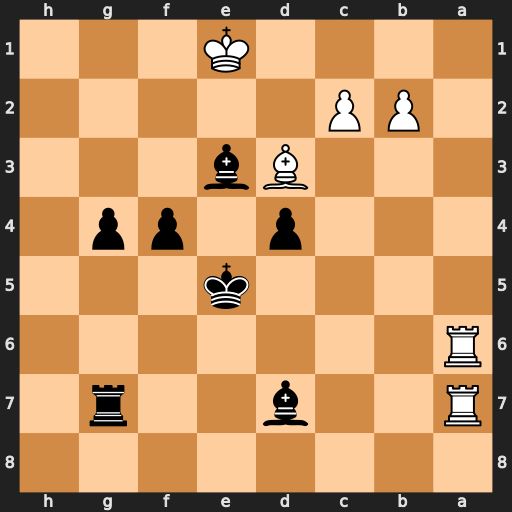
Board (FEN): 8/R2b2r1/R7/4k3/3p1pp1/3Bb3/1PP5/4K3
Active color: b
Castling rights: -
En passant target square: -
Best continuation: f3 Ra5+ Kf4 Rxd7 Rxd7